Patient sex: F
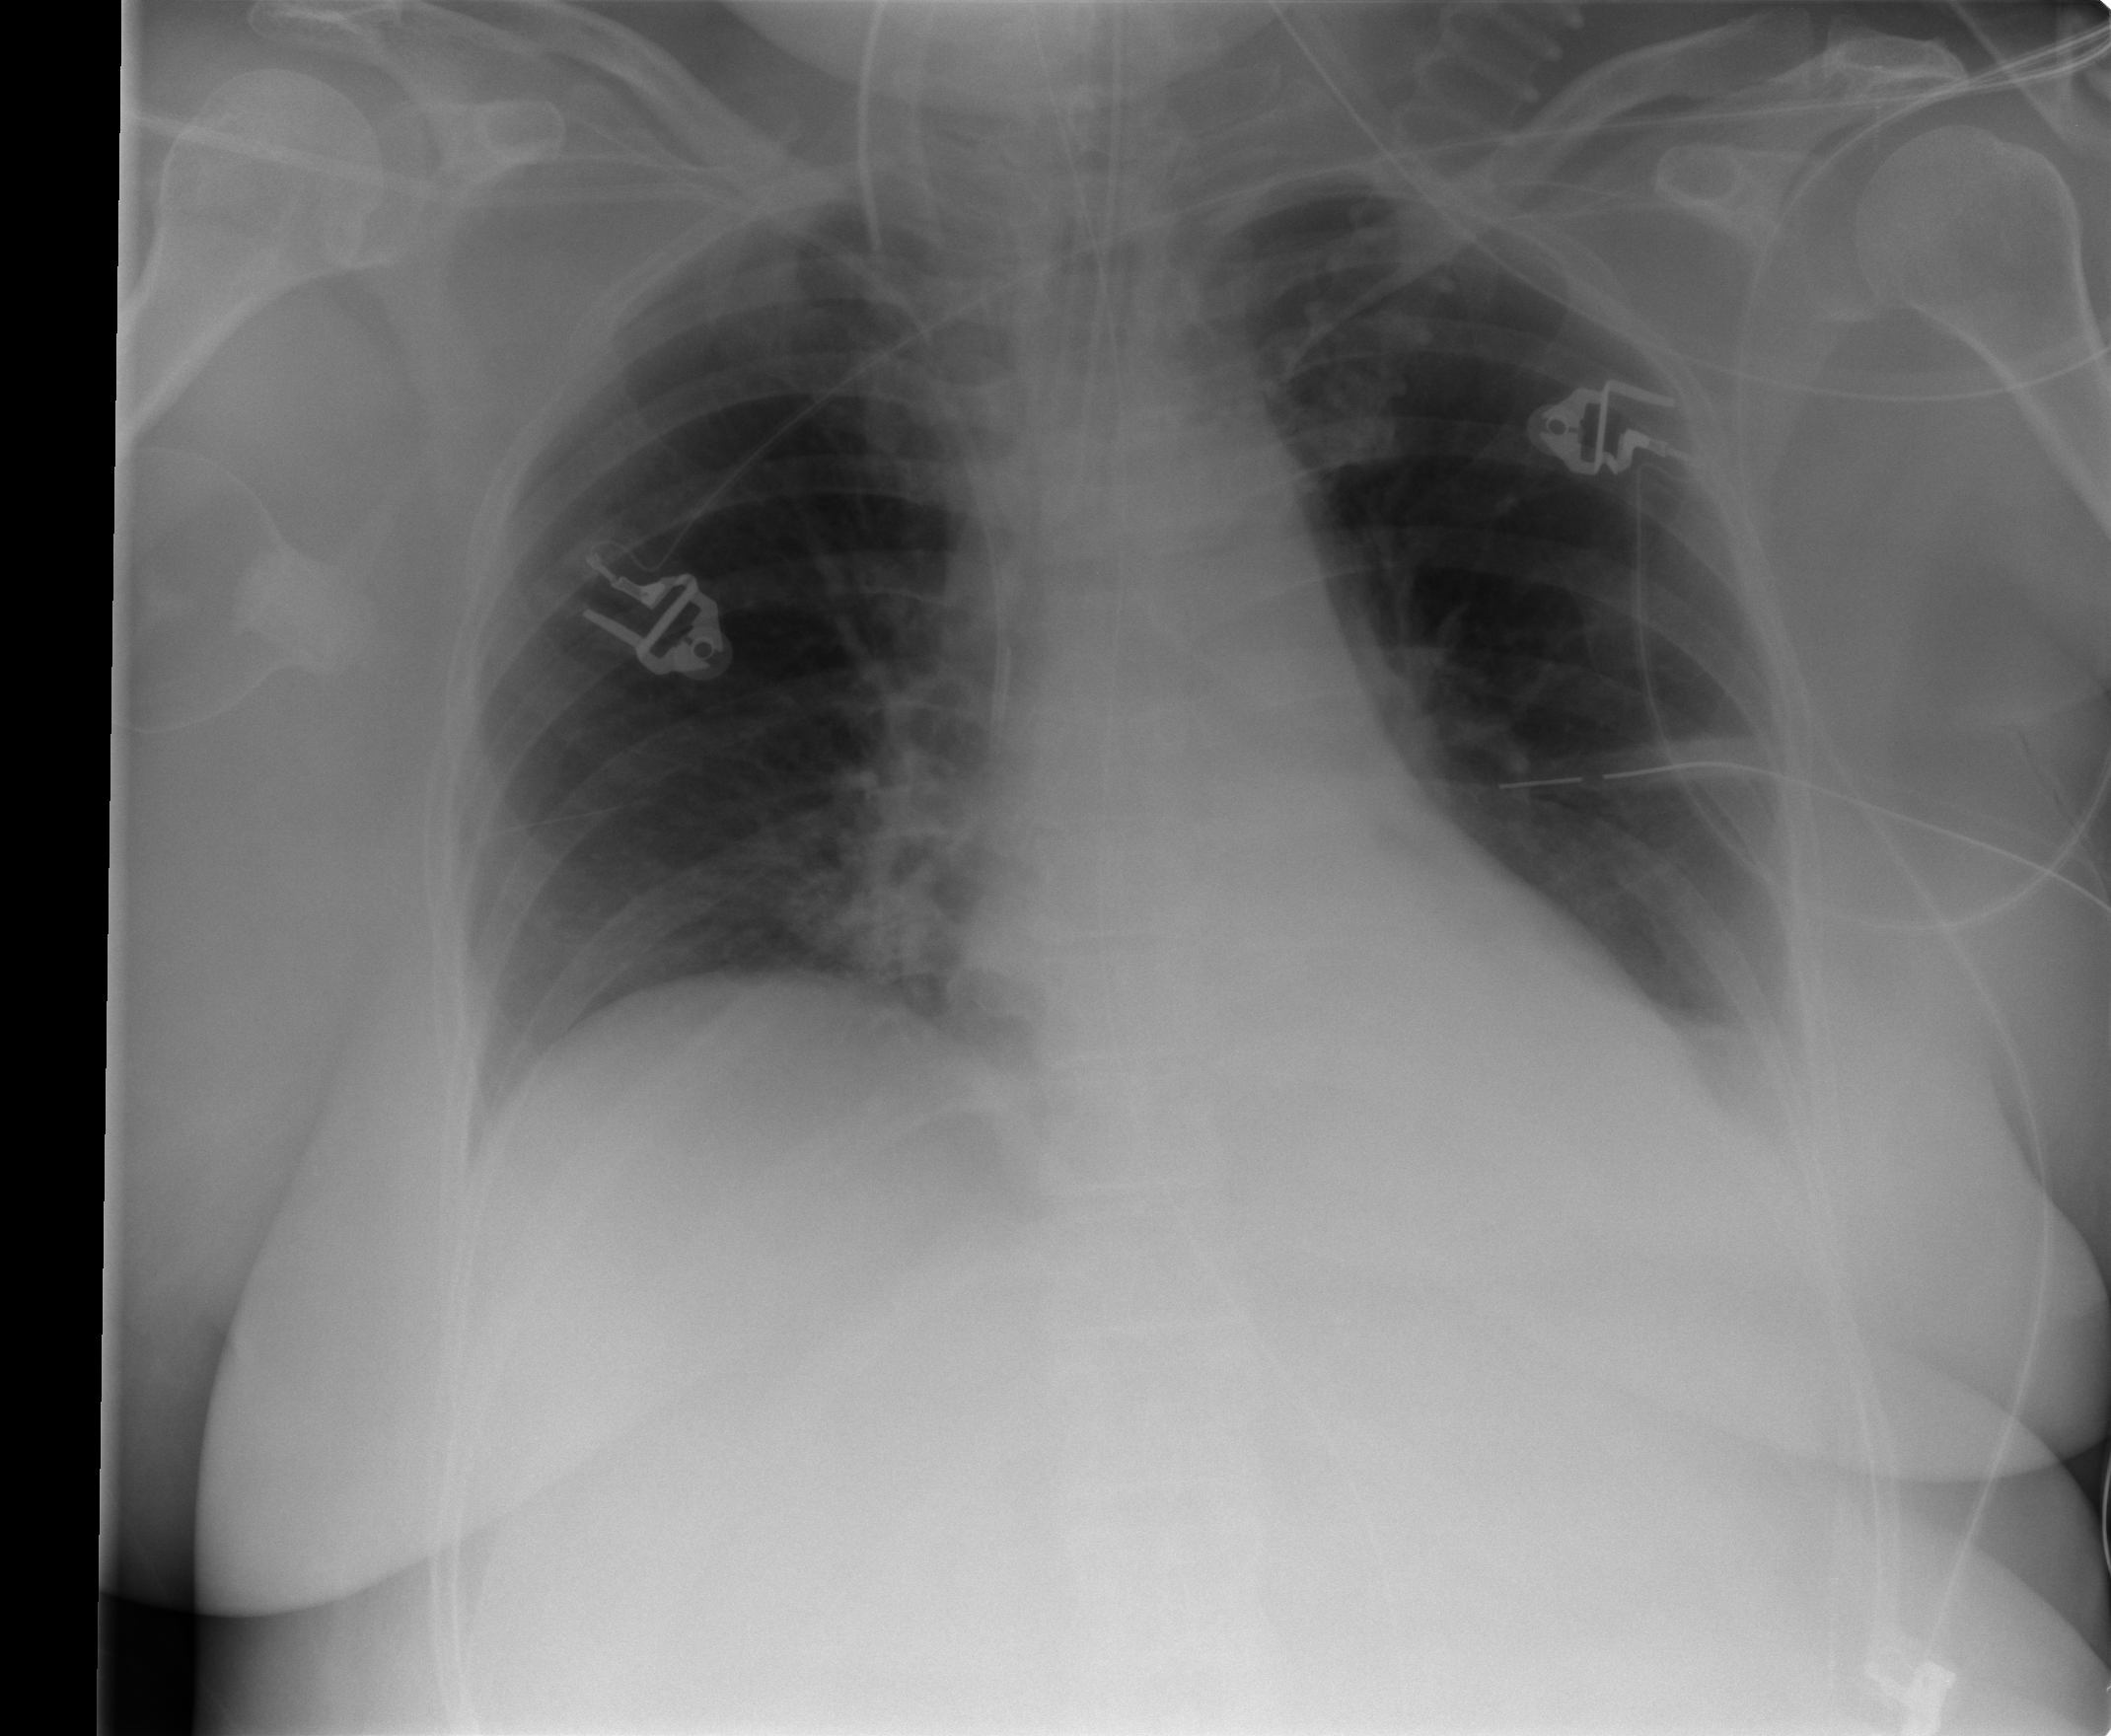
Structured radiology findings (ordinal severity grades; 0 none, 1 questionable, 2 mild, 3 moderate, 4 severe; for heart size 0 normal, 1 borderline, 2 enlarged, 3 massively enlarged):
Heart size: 0
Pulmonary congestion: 0
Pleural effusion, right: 0
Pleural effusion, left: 2
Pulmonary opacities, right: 0
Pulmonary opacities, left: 0
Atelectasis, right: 1
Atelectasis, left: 2